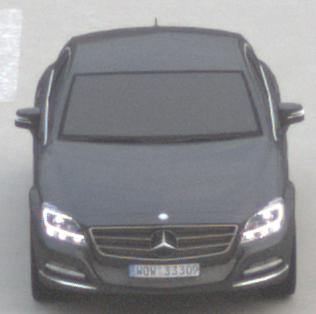
Make: Mercedes-Benz
Model: CLS Coupé 350
Detailed model: CLS-Class (218) Coupé
Model produced from: 2011/01
Model produced until: 2014/07
Doors: 4
Color: gray
Road condition: dry road
Daytime: morning or afternoon
Contrast: low contrast